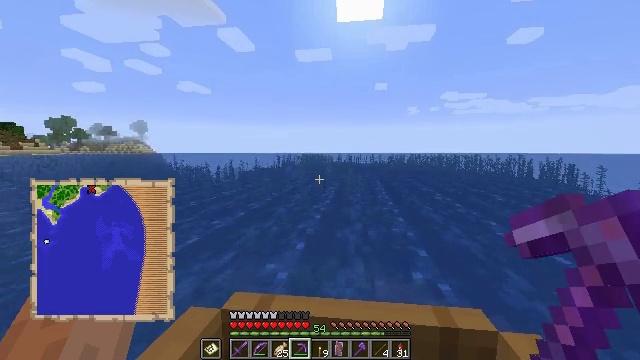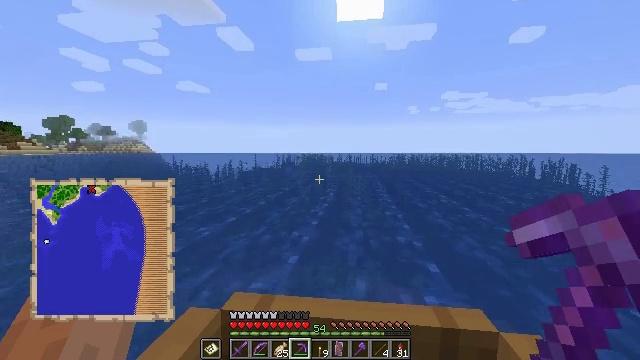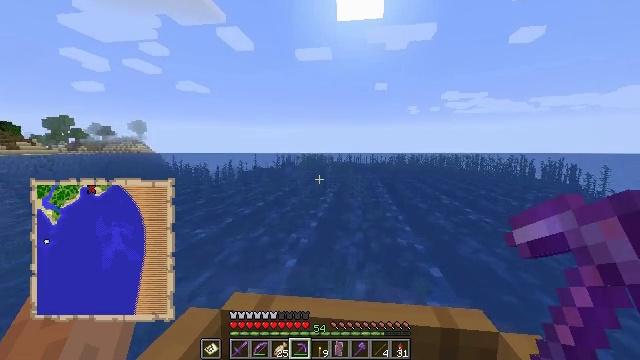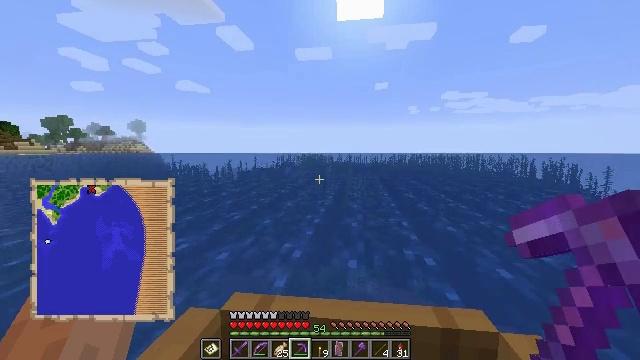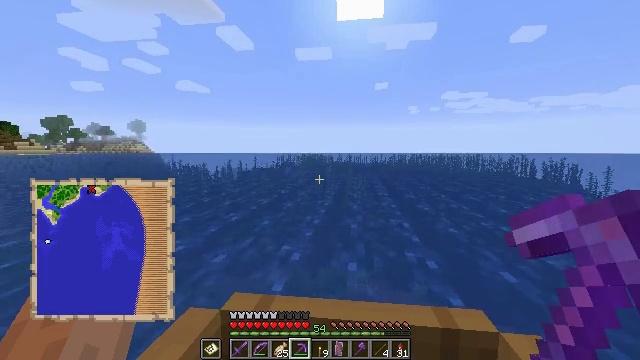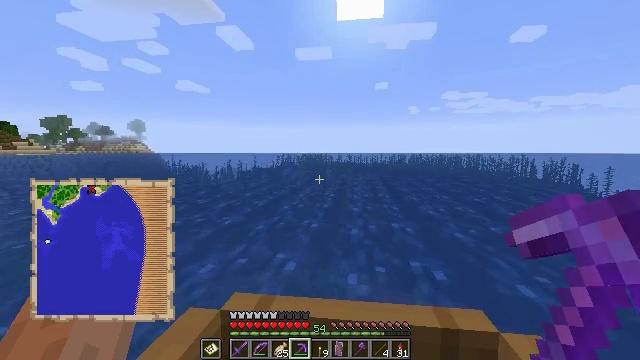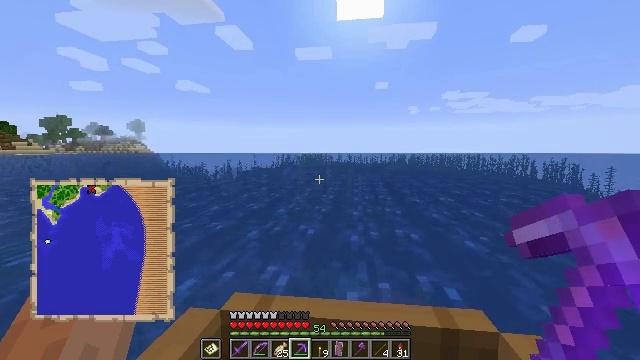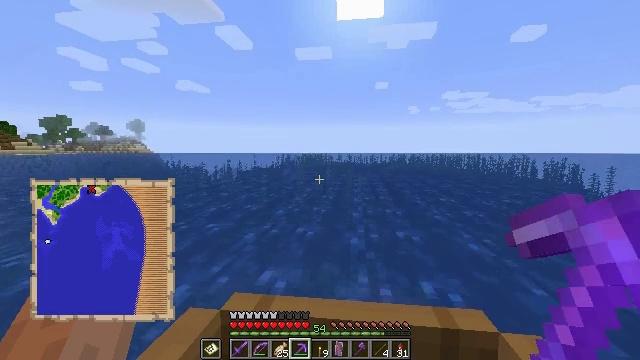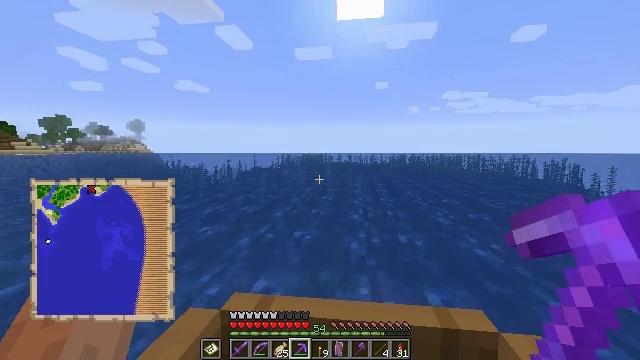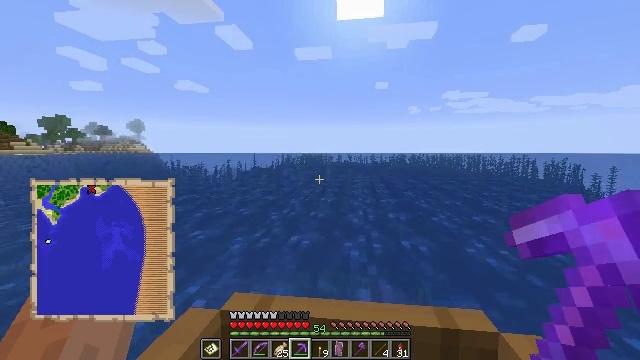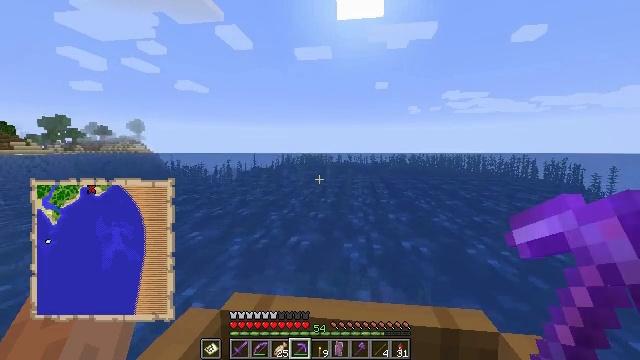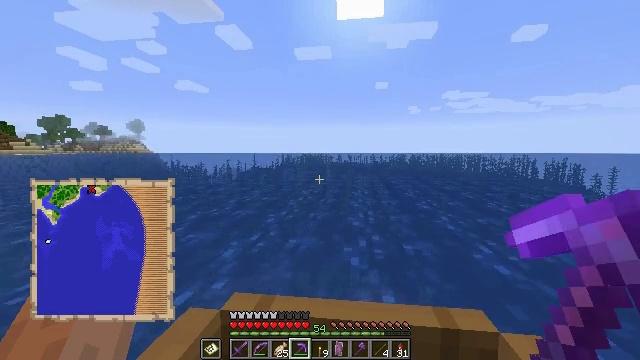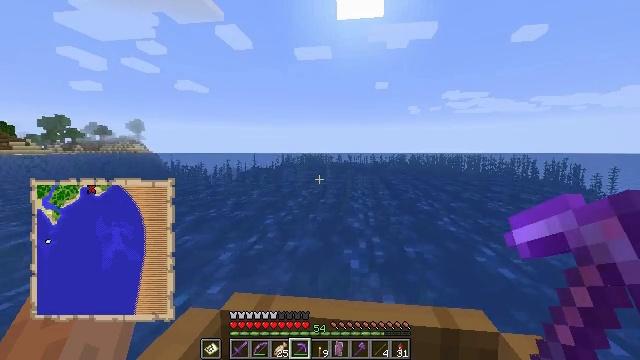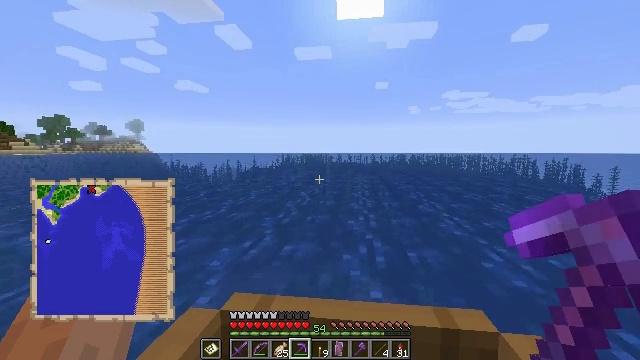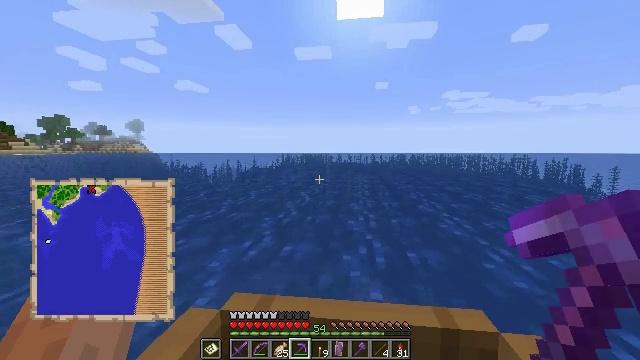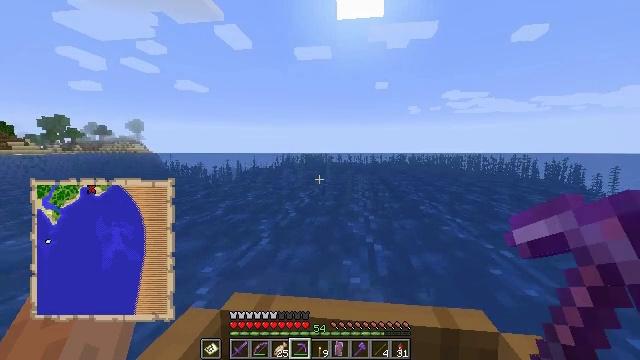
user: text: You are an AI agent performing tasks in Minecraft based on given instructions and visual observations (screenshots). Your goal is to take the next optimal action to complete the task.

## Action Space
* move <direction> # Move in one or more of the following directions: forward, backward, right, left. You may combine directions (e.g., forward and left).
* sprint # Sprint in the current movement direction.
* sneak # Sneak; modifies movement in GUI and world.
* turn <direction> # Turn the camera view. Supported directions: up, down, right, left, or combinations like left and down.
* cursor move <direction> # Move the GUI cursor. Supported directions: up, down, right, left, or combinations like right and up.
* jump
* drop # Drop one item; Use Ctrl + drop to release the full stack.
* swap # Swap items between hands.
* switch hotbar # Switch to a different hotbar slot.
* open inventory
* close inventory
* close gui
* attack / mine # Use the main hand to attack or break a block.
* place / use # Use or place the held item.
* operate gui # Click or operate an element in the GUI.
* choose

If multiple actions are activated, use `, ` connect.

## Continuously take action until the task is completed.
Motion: motion action
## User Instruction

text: Mine sand by the water.
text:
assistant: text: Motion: no_op
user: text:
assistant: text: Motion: no_op
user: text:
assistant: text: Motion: no_op
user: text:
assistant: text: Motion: no_op
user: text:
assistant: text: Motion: no_op
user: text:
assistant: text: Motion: no_op
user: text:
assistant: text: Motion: no_op
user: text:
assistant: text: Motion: no_op
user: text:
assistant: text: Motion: no_op
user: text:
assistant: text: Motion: no_op
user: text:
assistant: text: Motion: no_op
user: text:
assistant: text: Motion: no_op
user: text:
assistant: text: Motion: no_op
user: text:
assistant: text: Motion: no_op
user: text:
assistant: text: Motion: no_op
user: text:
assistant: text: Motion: no_op
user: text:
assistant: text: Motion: no_op
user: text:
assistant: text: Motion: no_op
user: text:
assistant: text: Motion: no_op
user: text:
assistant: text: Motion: move forward
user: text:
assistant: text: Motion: move forward
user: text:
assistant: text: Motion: move forward
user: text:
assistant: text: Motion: move forward
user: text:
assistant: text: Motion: move forward
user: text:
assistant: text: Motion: move forward
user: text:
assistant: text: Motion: move forward
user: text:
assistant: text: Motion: move forward
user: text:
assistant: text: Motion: move forward and move left
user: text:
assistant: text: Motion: move forward and move left
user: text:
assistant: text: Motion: move forward and move left